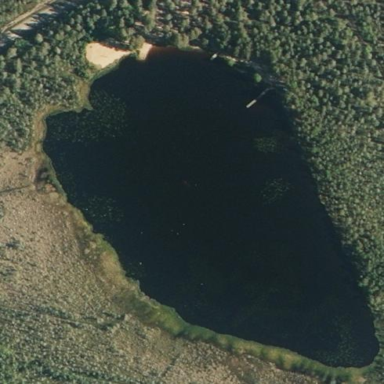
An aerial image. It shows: Serene lake surrounded by nature.